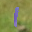
Label: 1